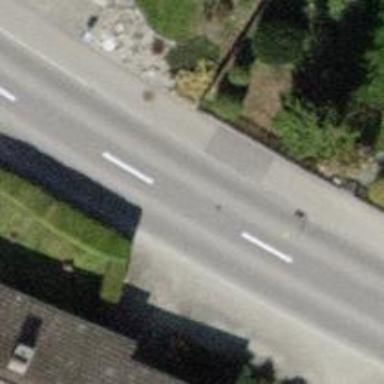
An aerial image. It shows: Kerb serving as barrier.